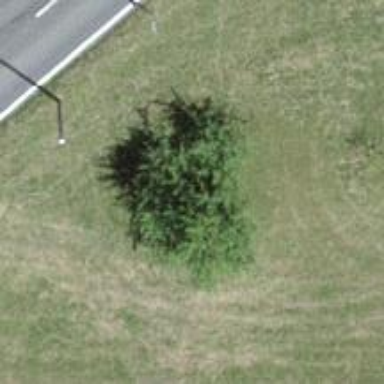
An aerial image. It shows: Single tag "natural: tree."